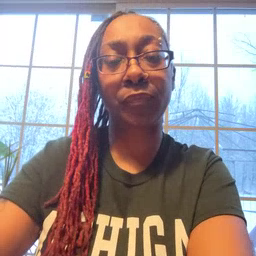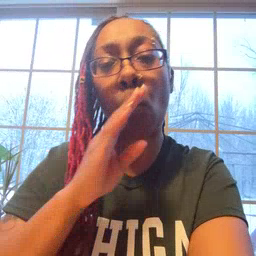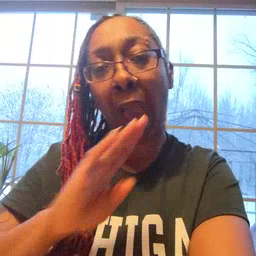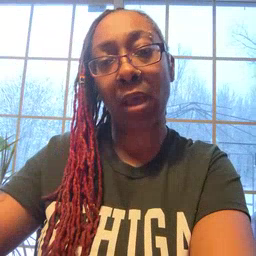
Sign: quiet